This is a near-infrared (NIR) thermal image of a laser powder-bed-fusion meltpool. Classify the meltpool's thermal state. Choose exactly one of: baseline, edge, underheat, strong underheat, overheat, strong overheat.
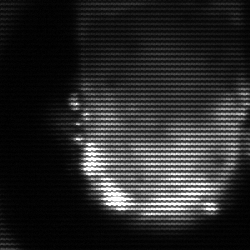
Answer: baseline